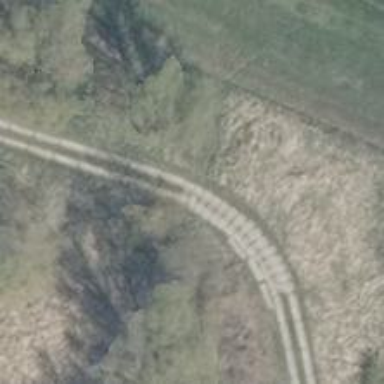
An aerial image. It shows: High-quality track road with concrete lane surface.